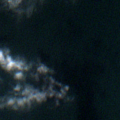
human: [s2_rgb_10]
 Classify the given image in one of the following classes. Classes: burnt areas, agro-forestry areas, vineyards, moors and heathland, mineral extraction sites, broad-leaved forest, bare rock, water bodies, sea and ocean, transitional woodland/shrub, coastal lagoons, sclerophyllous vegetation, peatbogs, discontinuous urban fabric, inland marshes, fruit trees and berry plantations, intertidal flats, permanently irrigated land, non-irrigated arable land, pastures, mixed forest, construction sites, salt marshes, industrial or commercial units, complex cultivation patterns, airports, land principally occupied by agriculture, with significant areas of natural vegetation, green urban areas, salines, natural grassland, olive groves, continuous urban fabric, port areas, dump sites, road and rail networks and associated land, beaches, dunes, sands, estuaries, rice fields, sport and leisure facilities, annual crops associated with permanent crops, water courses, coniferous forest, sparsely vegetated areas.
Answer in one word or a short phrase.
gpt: sea and ocean